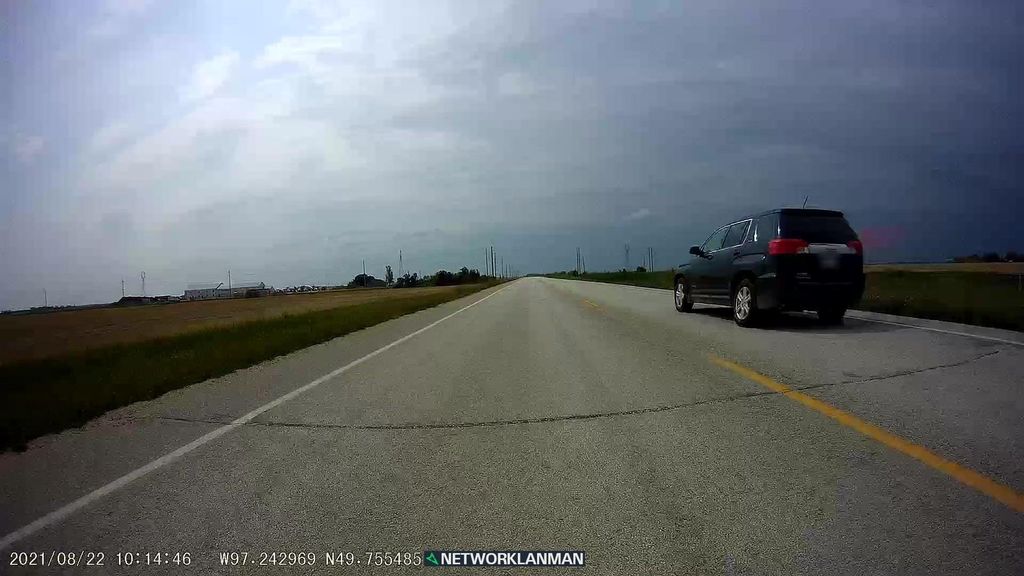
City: winnipeg